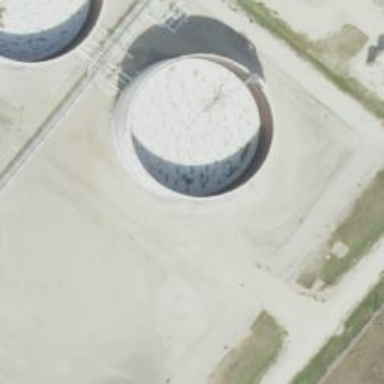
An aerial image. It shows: Storage tank which is man-made and housed in building.